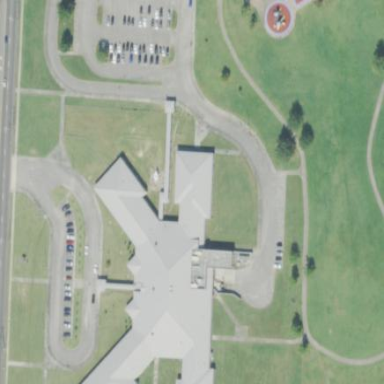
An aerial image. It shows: School.